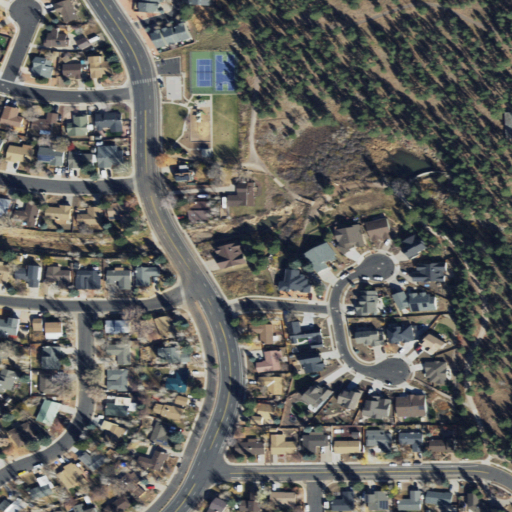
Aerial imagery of gap in Arizona named The Narrows containing medium intensity development, evergreen forest, low intensity development, open development, high intensity development, and shrub